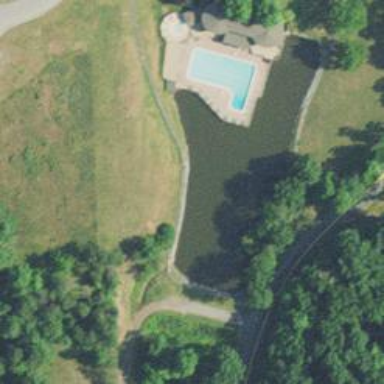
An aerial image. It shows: Serene pond surrounded by nature.